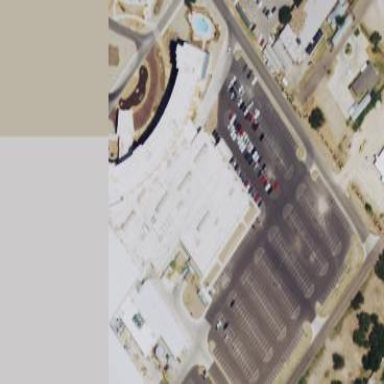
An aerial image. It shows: Building designated as casino.